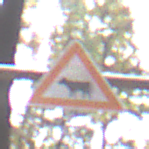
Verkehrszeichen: ViehtriebRechts
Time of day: MorningAfternoon
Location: Outdoor (Nature)
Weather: Overcast
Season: Autumn
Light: Natural